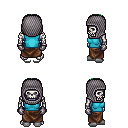
a pixel art fantasy rpg character, male body template, skeleton, teal sleeveless shirt, robe skirt, green short mohawk hairstyle, chain hood, metal gloves, white slippers, four views (front, back, left, right), 2x2 character sprite sheet, small pixel art, hard edges, no anti-aliasing